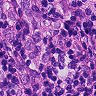
Metastatic tissue present: yes